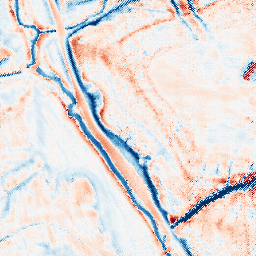
Category: edge_preserving
Decomposition family: bilateral
Decomposition parameters: d: 21
sigma_color: 25
sigma_space: 150
Upsampling method: regularized
Upsampling parameters: scale: 4
lambda_reg: 0.1
Upsampling scale: 4